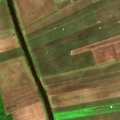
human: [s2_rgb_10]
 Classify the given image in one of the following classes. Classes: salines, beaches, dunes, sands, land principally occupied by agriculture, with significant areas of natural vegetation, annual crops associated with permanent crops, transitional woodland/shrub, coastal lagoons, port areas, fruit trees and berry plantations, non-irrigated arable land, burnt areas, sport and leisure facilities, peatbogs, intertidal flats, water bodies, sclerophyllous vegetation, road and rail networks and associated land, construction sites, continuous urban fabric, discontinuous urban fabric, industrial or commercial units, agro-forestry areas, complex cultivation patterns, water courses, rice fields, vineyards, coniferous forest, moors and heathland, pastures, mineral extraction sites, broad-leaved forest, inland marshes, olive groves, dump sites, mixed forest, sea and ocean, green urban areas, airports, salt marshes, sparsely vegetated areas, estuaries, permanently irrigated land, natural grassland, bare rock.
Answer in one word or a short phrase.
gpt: non-irrigated arable land, mixed forest